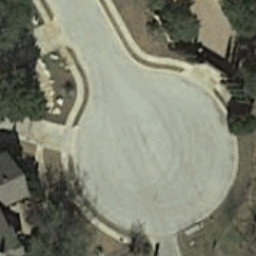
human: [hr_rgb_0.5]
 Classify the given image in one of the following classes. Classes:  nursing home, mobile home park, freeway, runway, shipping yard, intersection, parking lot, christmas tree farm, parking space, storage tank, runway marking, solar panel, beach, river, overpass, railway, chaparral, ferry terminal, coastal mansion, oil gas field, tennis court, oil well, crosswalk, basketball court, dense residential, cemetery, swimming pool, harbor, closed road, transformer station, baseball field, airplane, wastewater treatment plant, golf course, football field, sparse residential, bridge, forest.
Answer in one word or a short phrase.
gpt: closed road